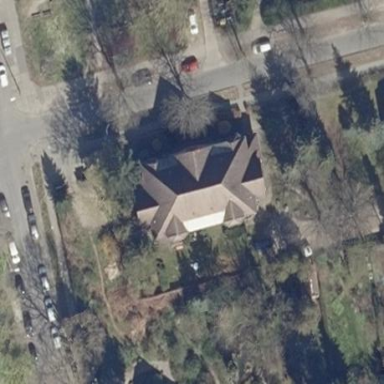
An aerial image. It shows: Semidetached house with hipped roof.